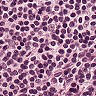
Metastatic tissue present: no